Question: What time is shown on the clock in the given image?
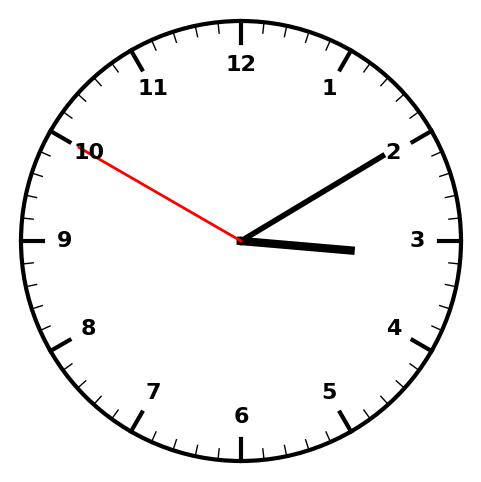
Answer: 03:09:50